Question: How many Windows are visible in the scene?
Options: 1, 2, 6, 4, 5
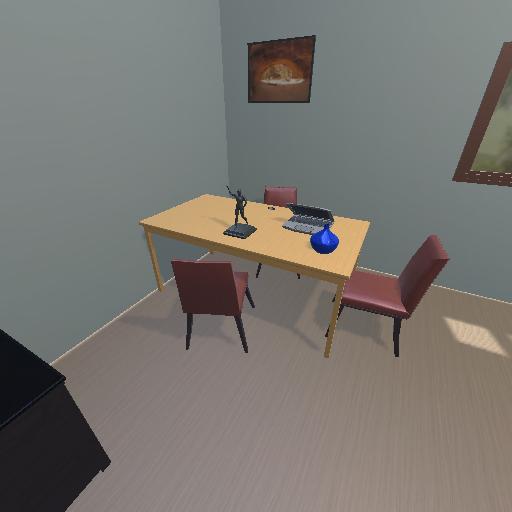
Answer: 1